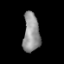
Tissue: lung
Cell type: Myeloid cells
Senescence score: 0.2283
Nuclear area (px): 631
Mean DAPI intensity: 146.551